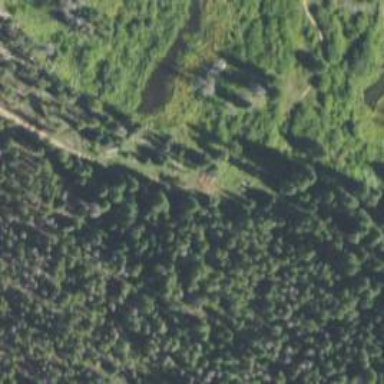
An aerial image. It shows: Path with excellent visibility for trail.